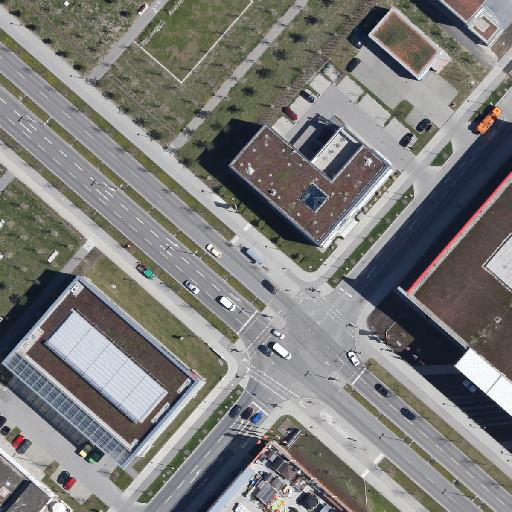
Referring expression: heavy-duty vehicle